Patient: sex M, age 51
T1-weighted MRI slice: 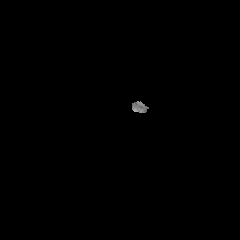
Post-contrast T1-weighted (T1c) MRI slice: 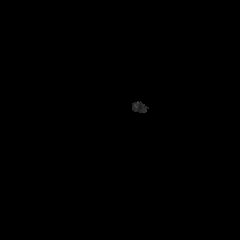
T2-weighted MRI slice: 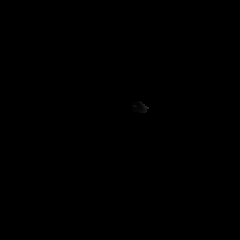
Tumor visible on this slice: no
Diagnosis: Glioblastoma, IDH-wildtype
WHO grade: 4